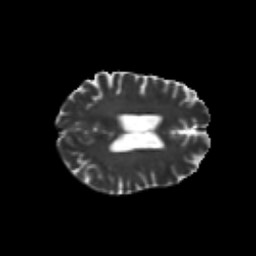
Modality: T2w
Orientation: axial
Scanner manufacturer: siemens
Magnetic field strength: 3 T
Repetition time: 6.8 s
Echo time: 0.093 s